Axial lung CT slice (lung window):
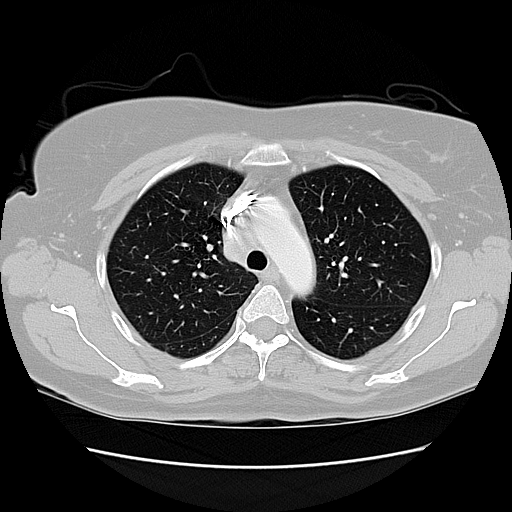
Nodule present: no